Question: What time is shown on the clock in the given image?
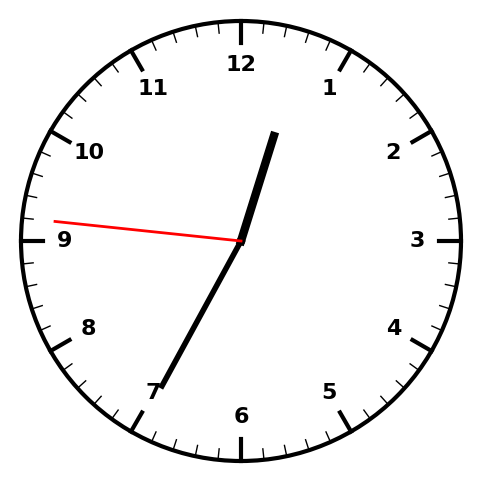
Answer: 12:34:46